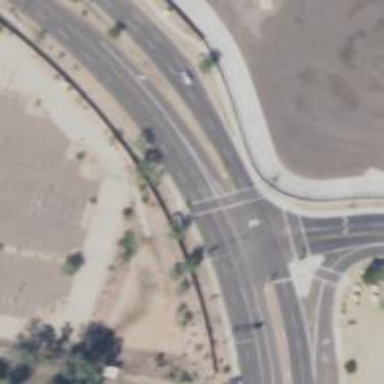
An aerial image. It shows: Solid stop line on the road marking.